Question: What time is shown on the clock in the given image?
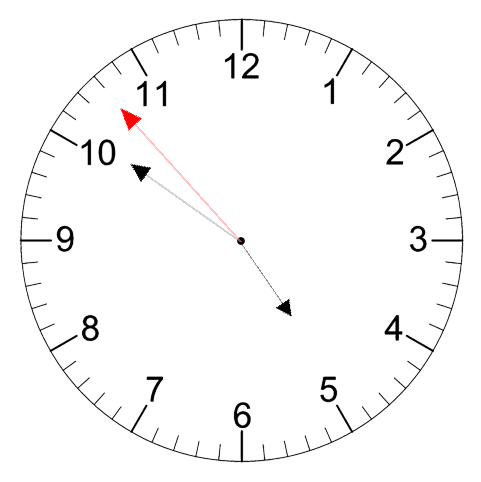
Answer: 04:50:53